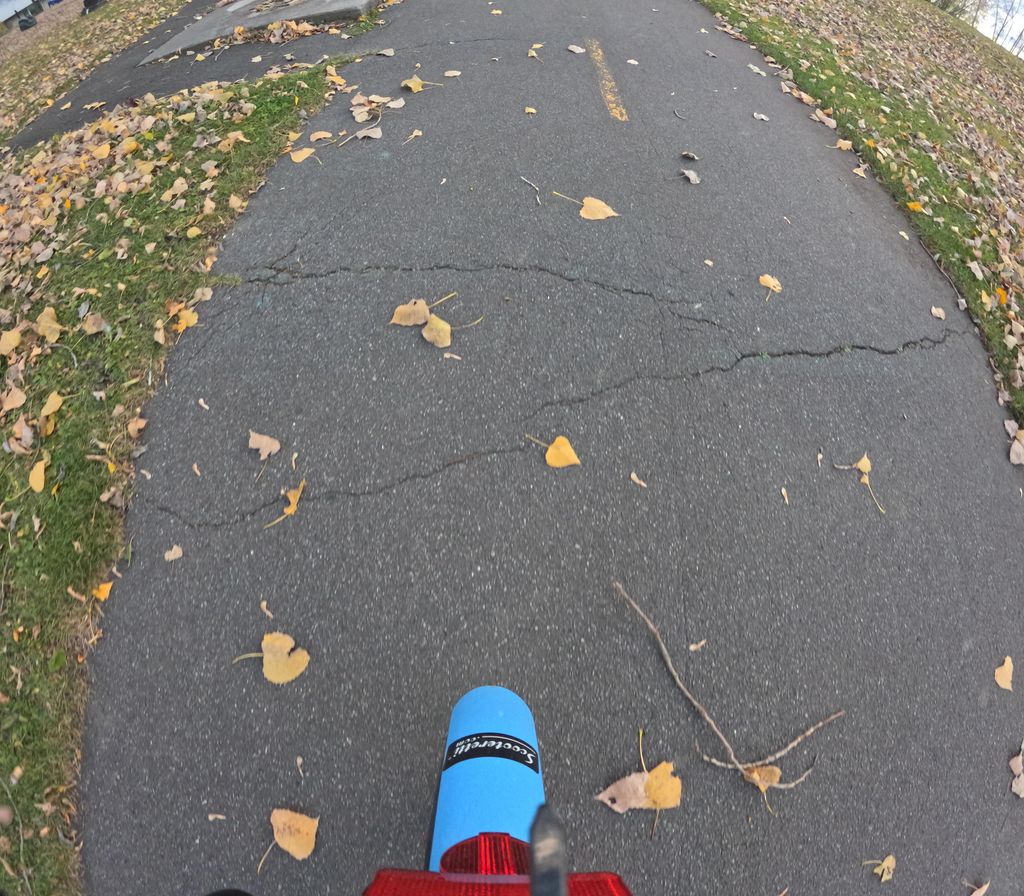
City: ottawa-gatineau